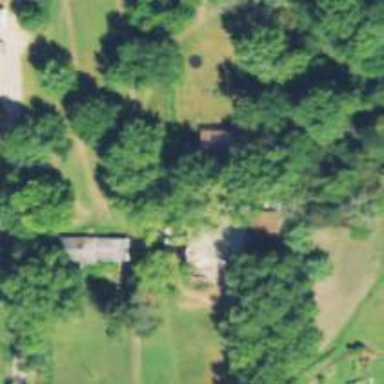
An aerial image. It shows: Driveway.